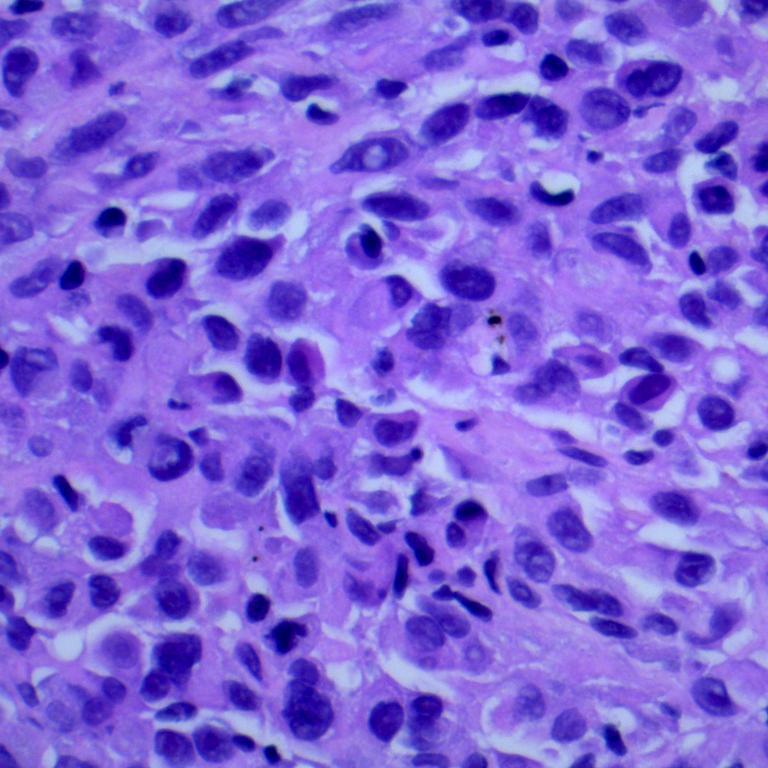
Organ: lung
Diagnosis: adenocarcinomas